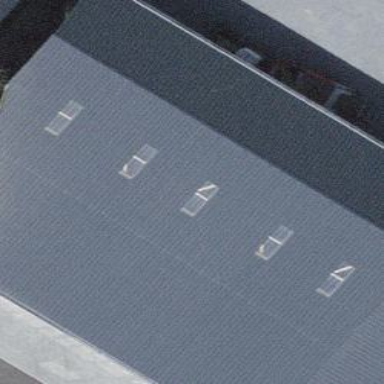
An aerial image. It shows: Commercial building.